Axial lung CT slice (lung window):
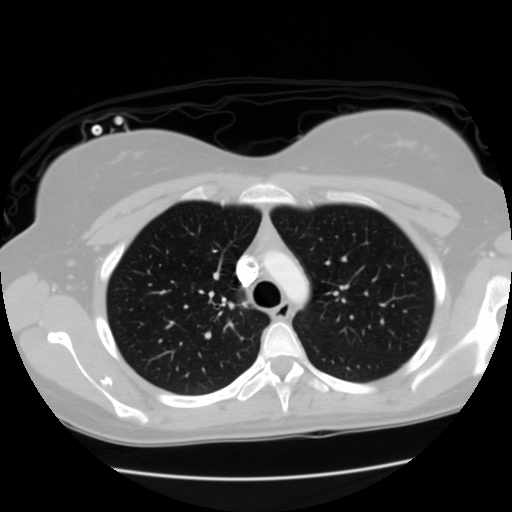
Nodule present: no